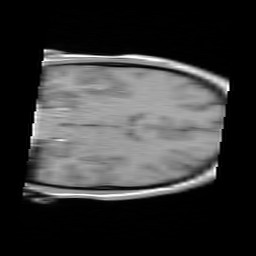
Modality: FLASH
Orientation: coronal
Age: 20
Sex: male
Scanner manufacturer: siemens
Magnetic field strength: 3 T
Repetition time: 0.245 s
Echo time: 0.0026 s